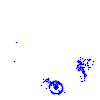
Particle: kaon